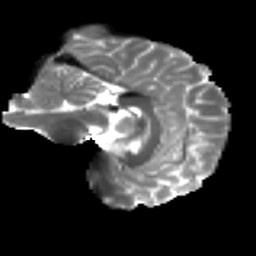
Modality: T2w
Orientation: sagittal
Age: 22
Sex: male
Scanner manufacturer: ge
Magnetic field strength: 3 T
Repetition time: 7.8 s
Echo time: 0.0607 s